Question: I am new to android programming. I am trying to draw a rectangle as in the image below. I have no idea how to do it with Rect(int left, int top, int right, int bottom). Can someone help me with this thanks.

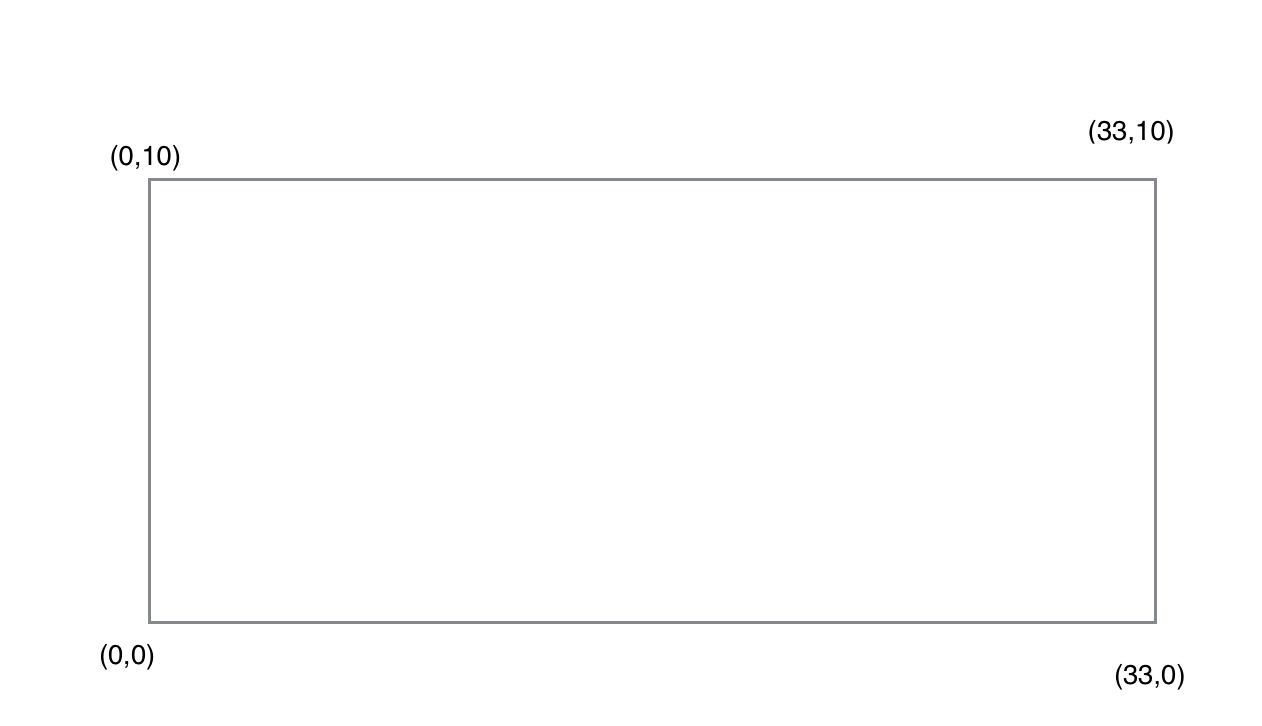
Answer: <URL>
<URL>
'''
canvas.drawColor(Color.CYAN);
Paint p = new Paint();
// smooths
p.setAntiAlias(true);
p.setColor(Color.RED);
p.setStyle(Paint.Style.STROKE);
p.setStrokeWidth(4.5f);
canvas.drawRect(10, 10, 30, 30, p);
'''